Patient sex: F
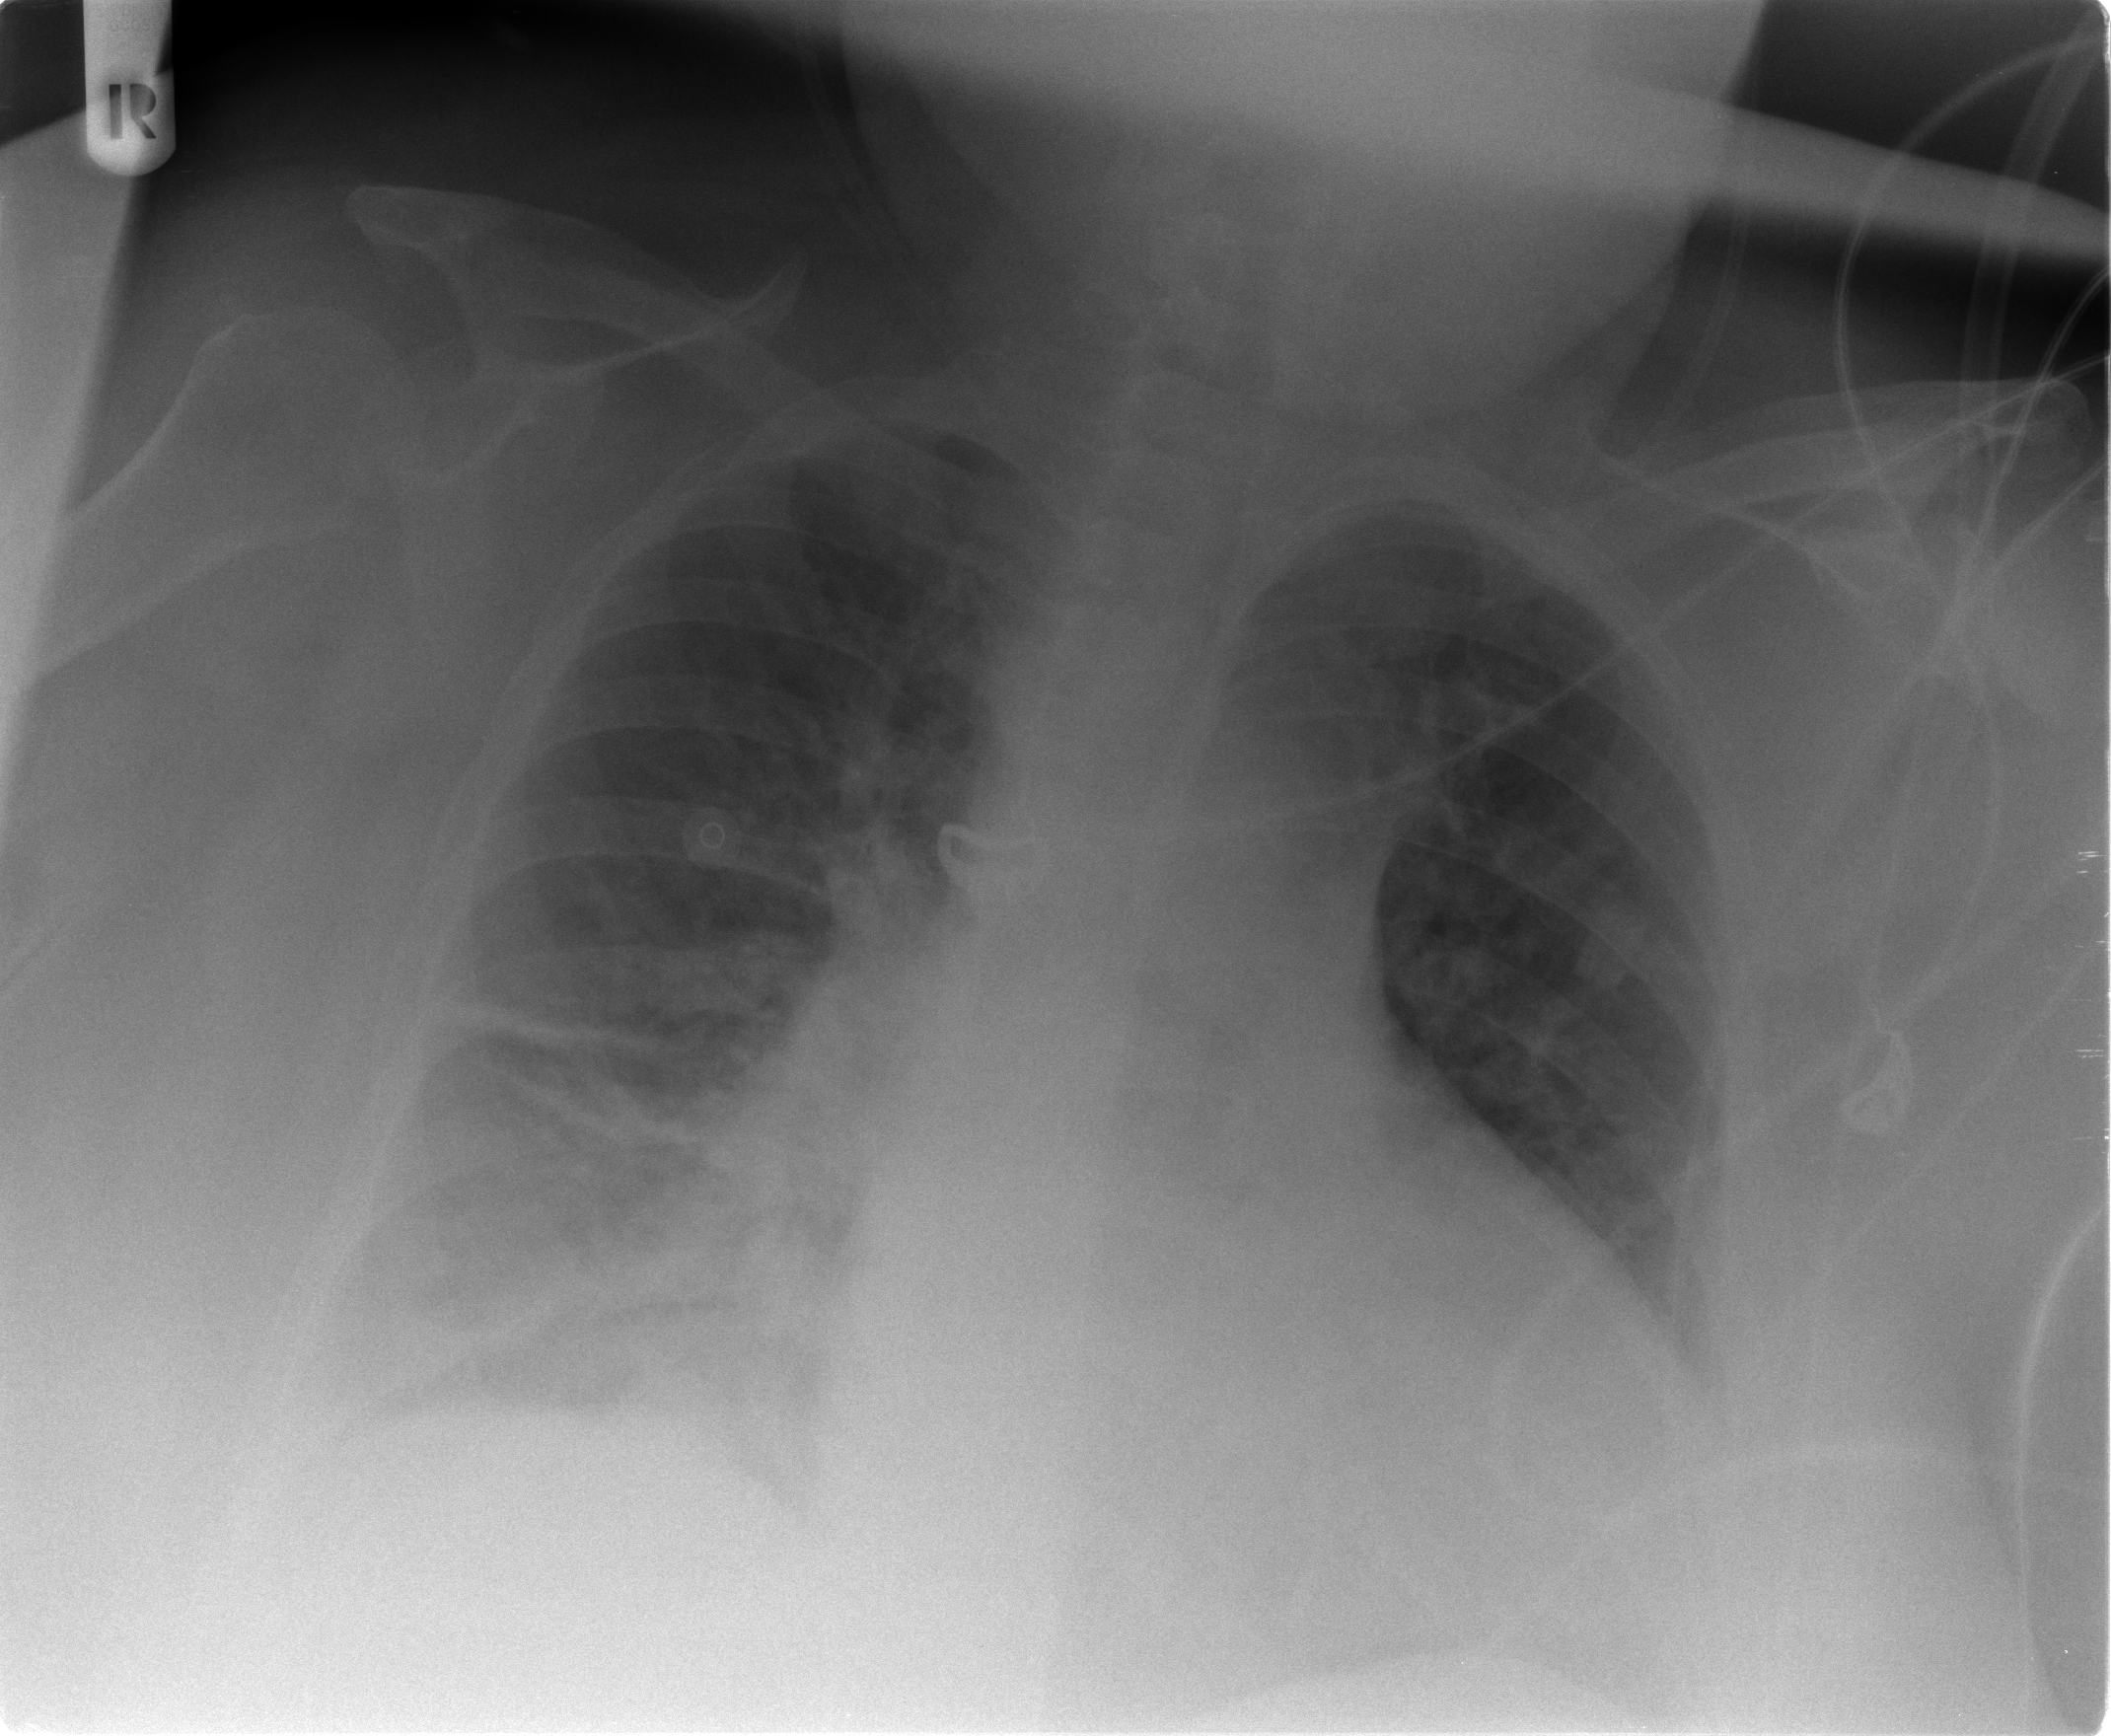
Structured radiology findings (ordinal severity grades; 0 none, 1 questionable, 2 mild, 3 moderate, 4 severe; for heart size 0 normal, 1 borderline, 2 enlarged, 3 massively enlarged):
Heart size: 2
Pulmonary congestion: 3
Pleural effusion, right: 2
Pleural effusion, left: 1
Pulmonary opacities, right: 2
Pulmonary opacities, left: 0
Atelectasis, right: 3
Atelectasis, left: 2